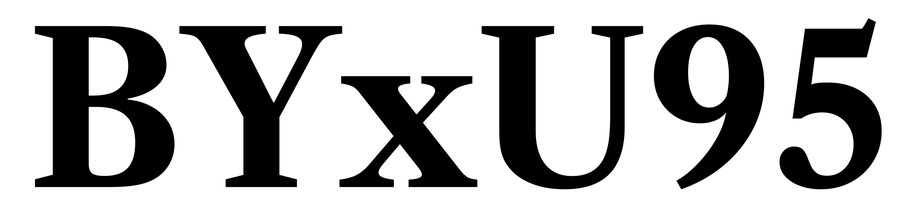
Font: LibreCaslonText_Bold